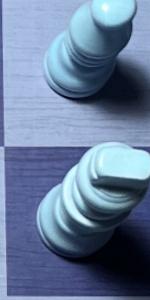
Label: King_White